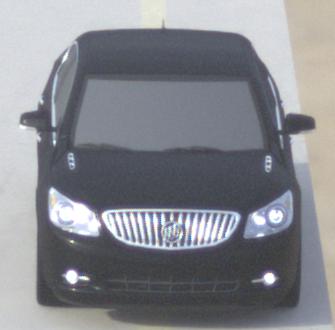
Make: Buick
Model: LaCrosse
Detailed model: Gen. 2
Model produced from: 2009
Model produced until: 2016
Doors: 4
Color: black
Road condition: dry road
Daytime: morning or afternoon
Contrast: high contrast